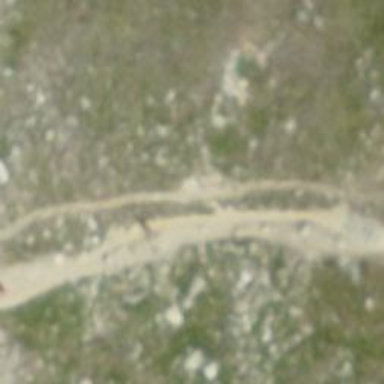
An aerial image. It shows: Path on the ground.